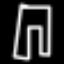
Label: pants